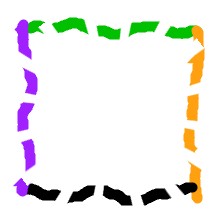
Shape: square